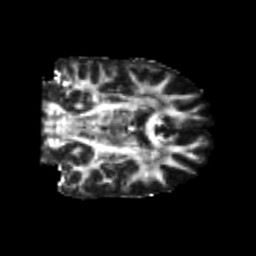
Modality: FA
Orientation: coronal
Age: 26
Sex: female
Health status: healthy
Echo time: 0.074 s